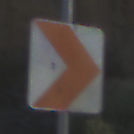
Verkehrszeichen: RichtungstafelnInKurvenKleinLinks
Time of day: MorningAfternoon
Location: Outdoor (Nature)
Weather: Clear
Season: NotSpecified
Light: Natural